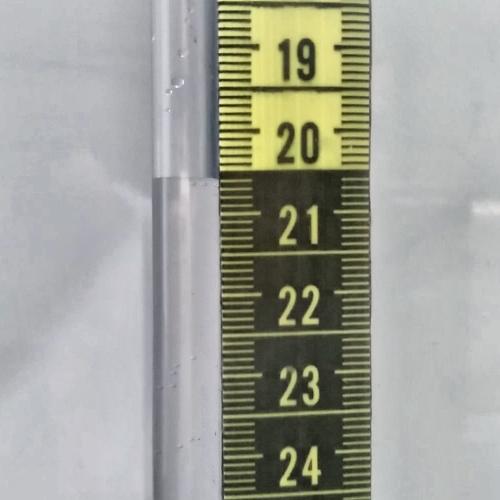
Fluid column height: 20.6 cm